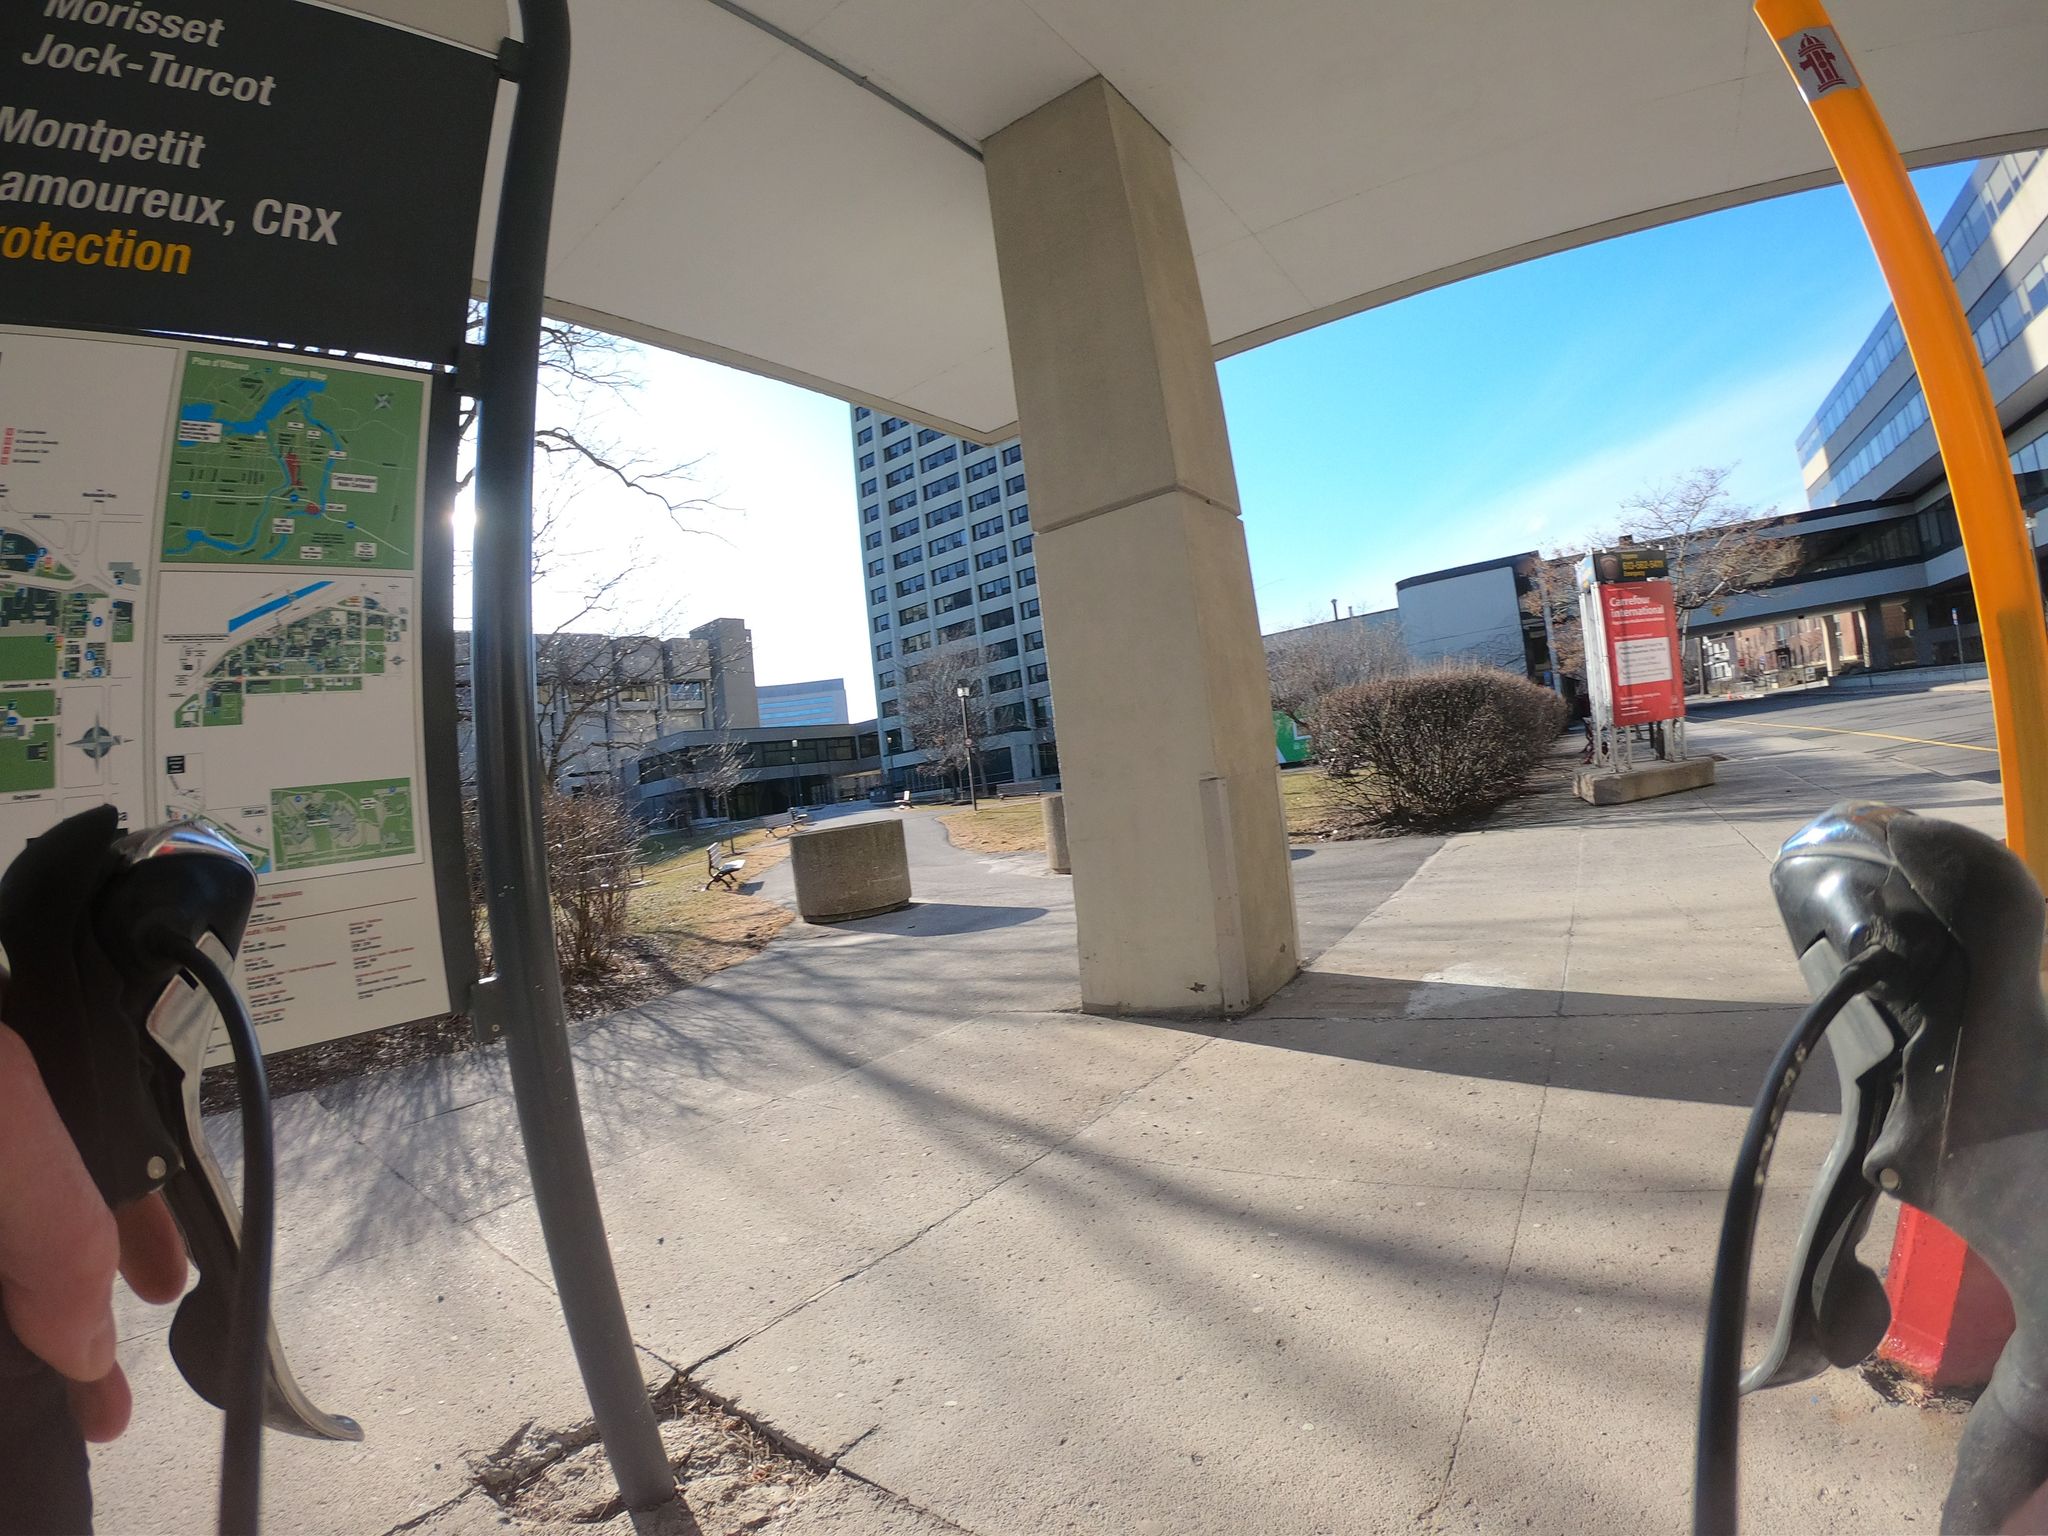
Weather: clear
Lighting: day
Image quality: good
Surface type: walking surface
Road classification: footway
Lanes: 1
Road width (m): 2
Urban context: urban centre
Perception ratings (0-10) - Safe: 9.46, Lively: 8.32, Beautiful: 4.73, Boring: 1.34, Depressing: 3.29, Wealthy: 6.1